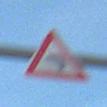
Verkehrszeichen: KurveLinks
Umgebung: Outdoor, Beach
Tageszeit: SunriseSunset
Wetter: PartlyCloudy
Licht: Natural
Jahreszeit: NotSpecified
Kontrast: LowContrast